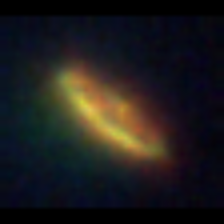
Taxon: Pennate
Group: Diatoms